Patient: sex F, age 52
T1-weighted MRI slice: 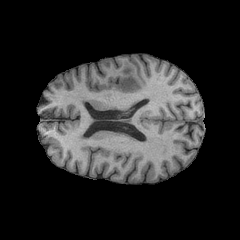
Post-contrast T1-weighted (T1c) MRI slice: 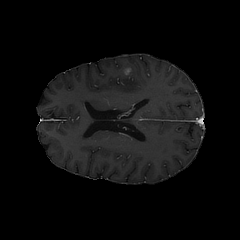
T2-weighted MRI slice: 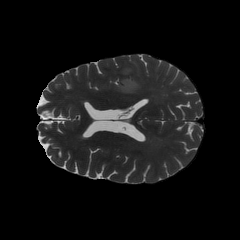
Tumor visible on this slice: yes
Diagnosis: Glioblastoma, IDH-wildtype
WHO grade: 4